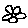
Label: flower